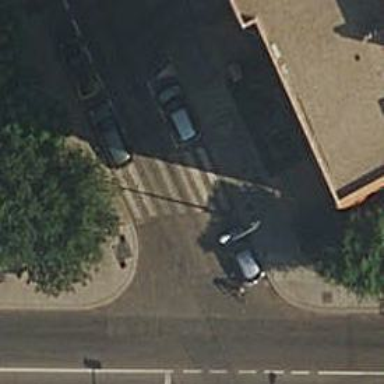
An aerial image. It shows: Footway with zebra crossing.